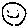
Label: smiley face